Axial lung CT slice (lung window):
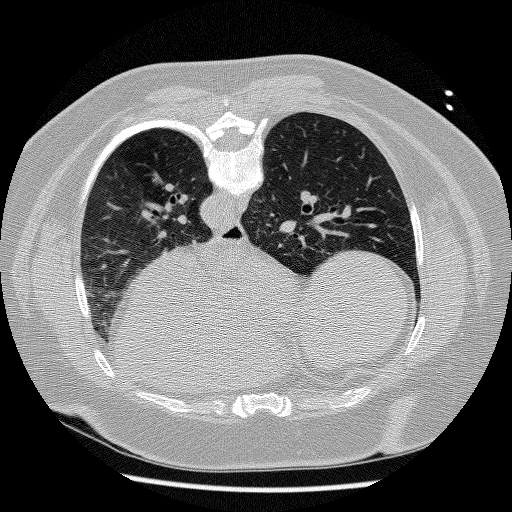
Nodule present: no